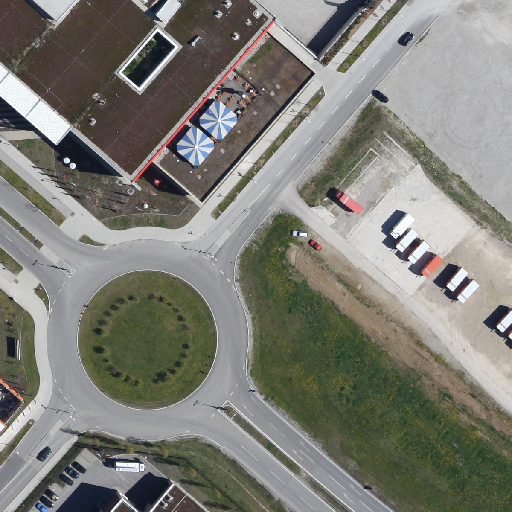
Referring expression: long truck in the parking area